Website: crate-barrel
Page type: account-selection
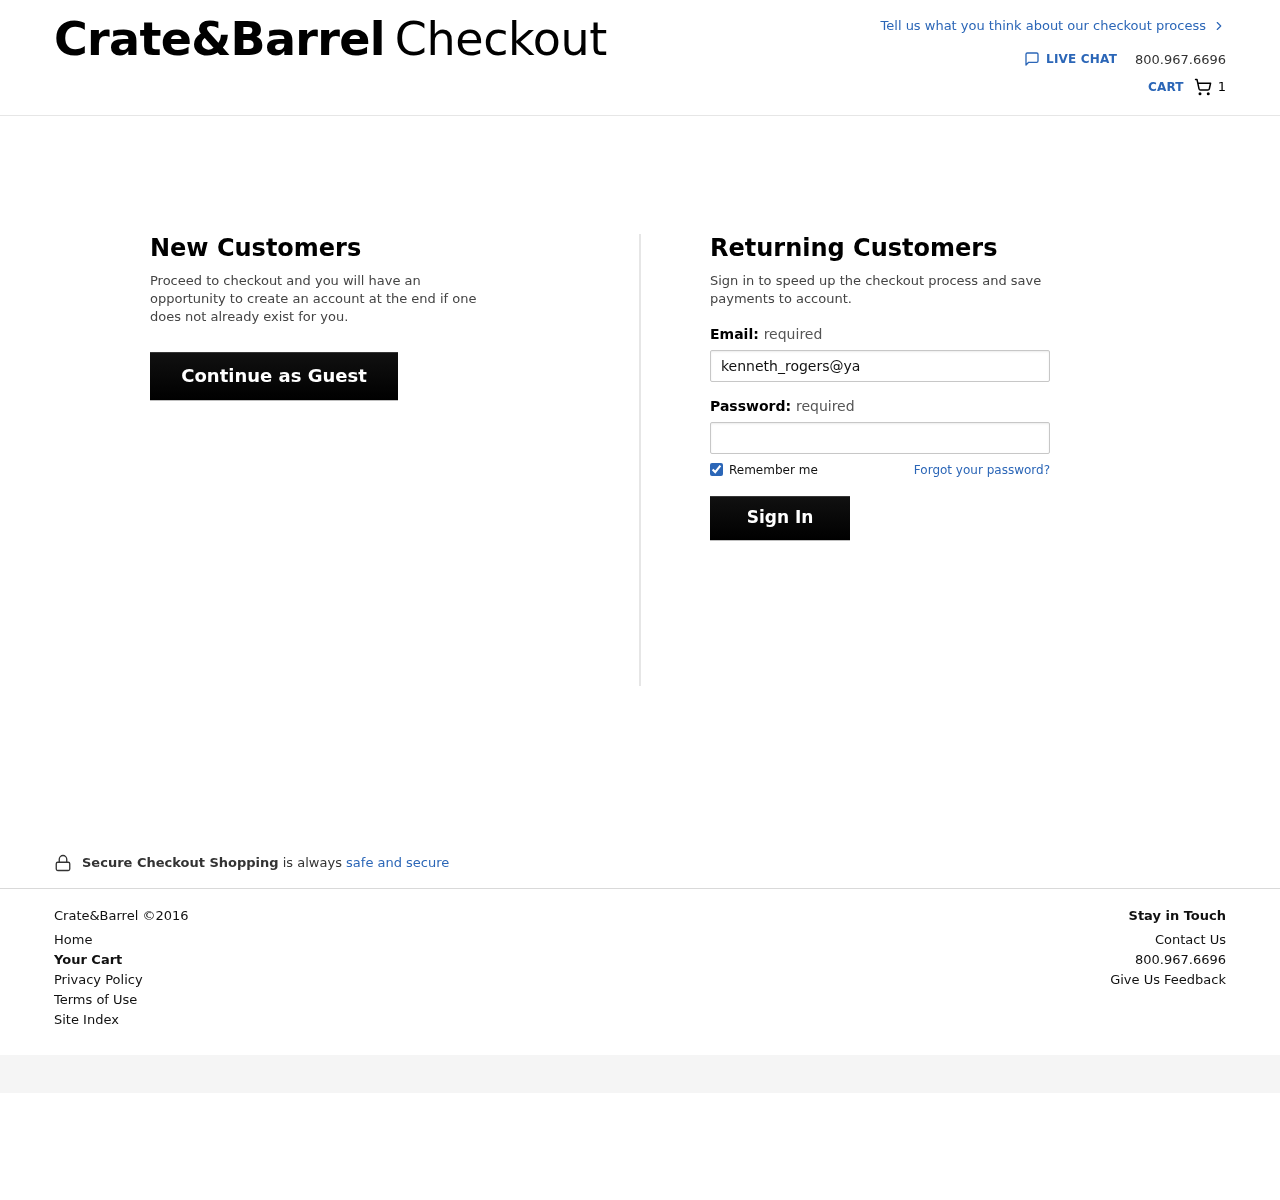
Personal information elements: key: PII_EMAIL
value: kenneth_rogers@yahoo.com
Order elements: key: ORDER_NUM_ITEMS
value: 1